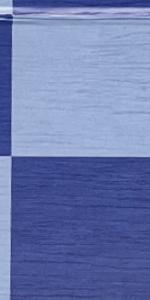
Label: Empty